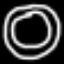
Label: donut